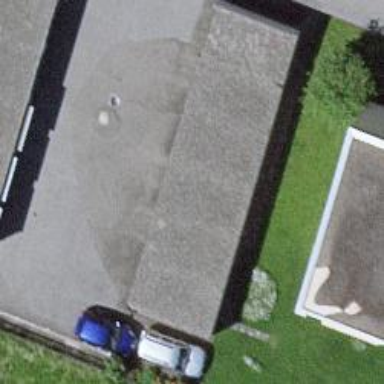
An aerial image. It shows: Group of garages.